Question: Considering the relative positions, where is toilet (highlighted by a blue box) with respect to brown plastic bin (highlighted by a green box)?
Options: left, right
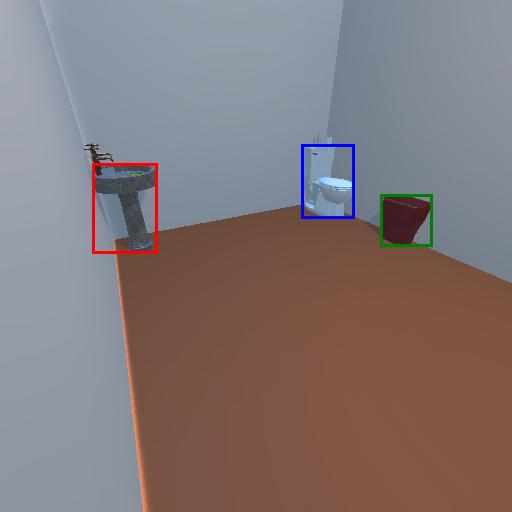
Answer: left